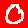
Digit: 0